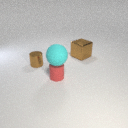
large brown metal cube to the right of small brown metal cylinder